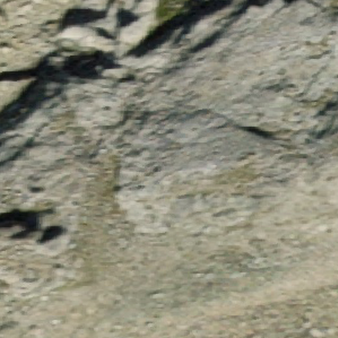
Label: other